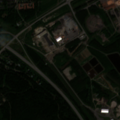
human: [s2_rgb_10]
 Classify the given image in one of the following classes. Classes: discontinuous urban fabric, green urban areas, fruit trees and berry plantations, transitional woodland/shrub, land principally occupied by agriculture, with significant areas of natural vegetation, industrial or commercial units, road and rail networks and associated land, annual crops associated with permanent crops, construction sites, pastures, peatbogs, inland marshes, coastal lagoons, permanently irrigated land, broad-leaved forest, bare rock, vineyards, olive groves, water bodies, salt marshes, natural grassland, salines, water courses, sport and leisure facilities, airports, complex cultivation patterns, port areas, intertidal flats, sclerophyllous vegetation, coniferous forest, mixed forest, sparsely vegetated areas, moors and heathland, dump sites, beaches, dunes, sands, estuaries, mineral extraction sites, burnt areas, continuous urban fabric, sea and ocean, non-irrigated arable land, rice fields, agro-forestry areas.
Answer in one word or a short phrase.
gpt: discontinuous urban fabric, dump sites, coniferous forest, mixed forest